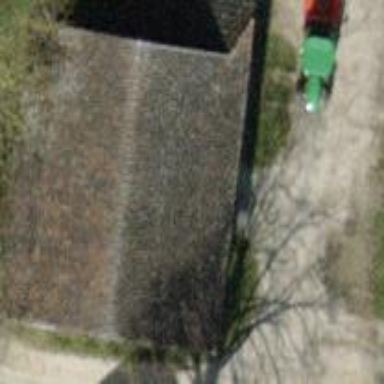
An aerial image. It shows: Farm building.